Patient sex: F
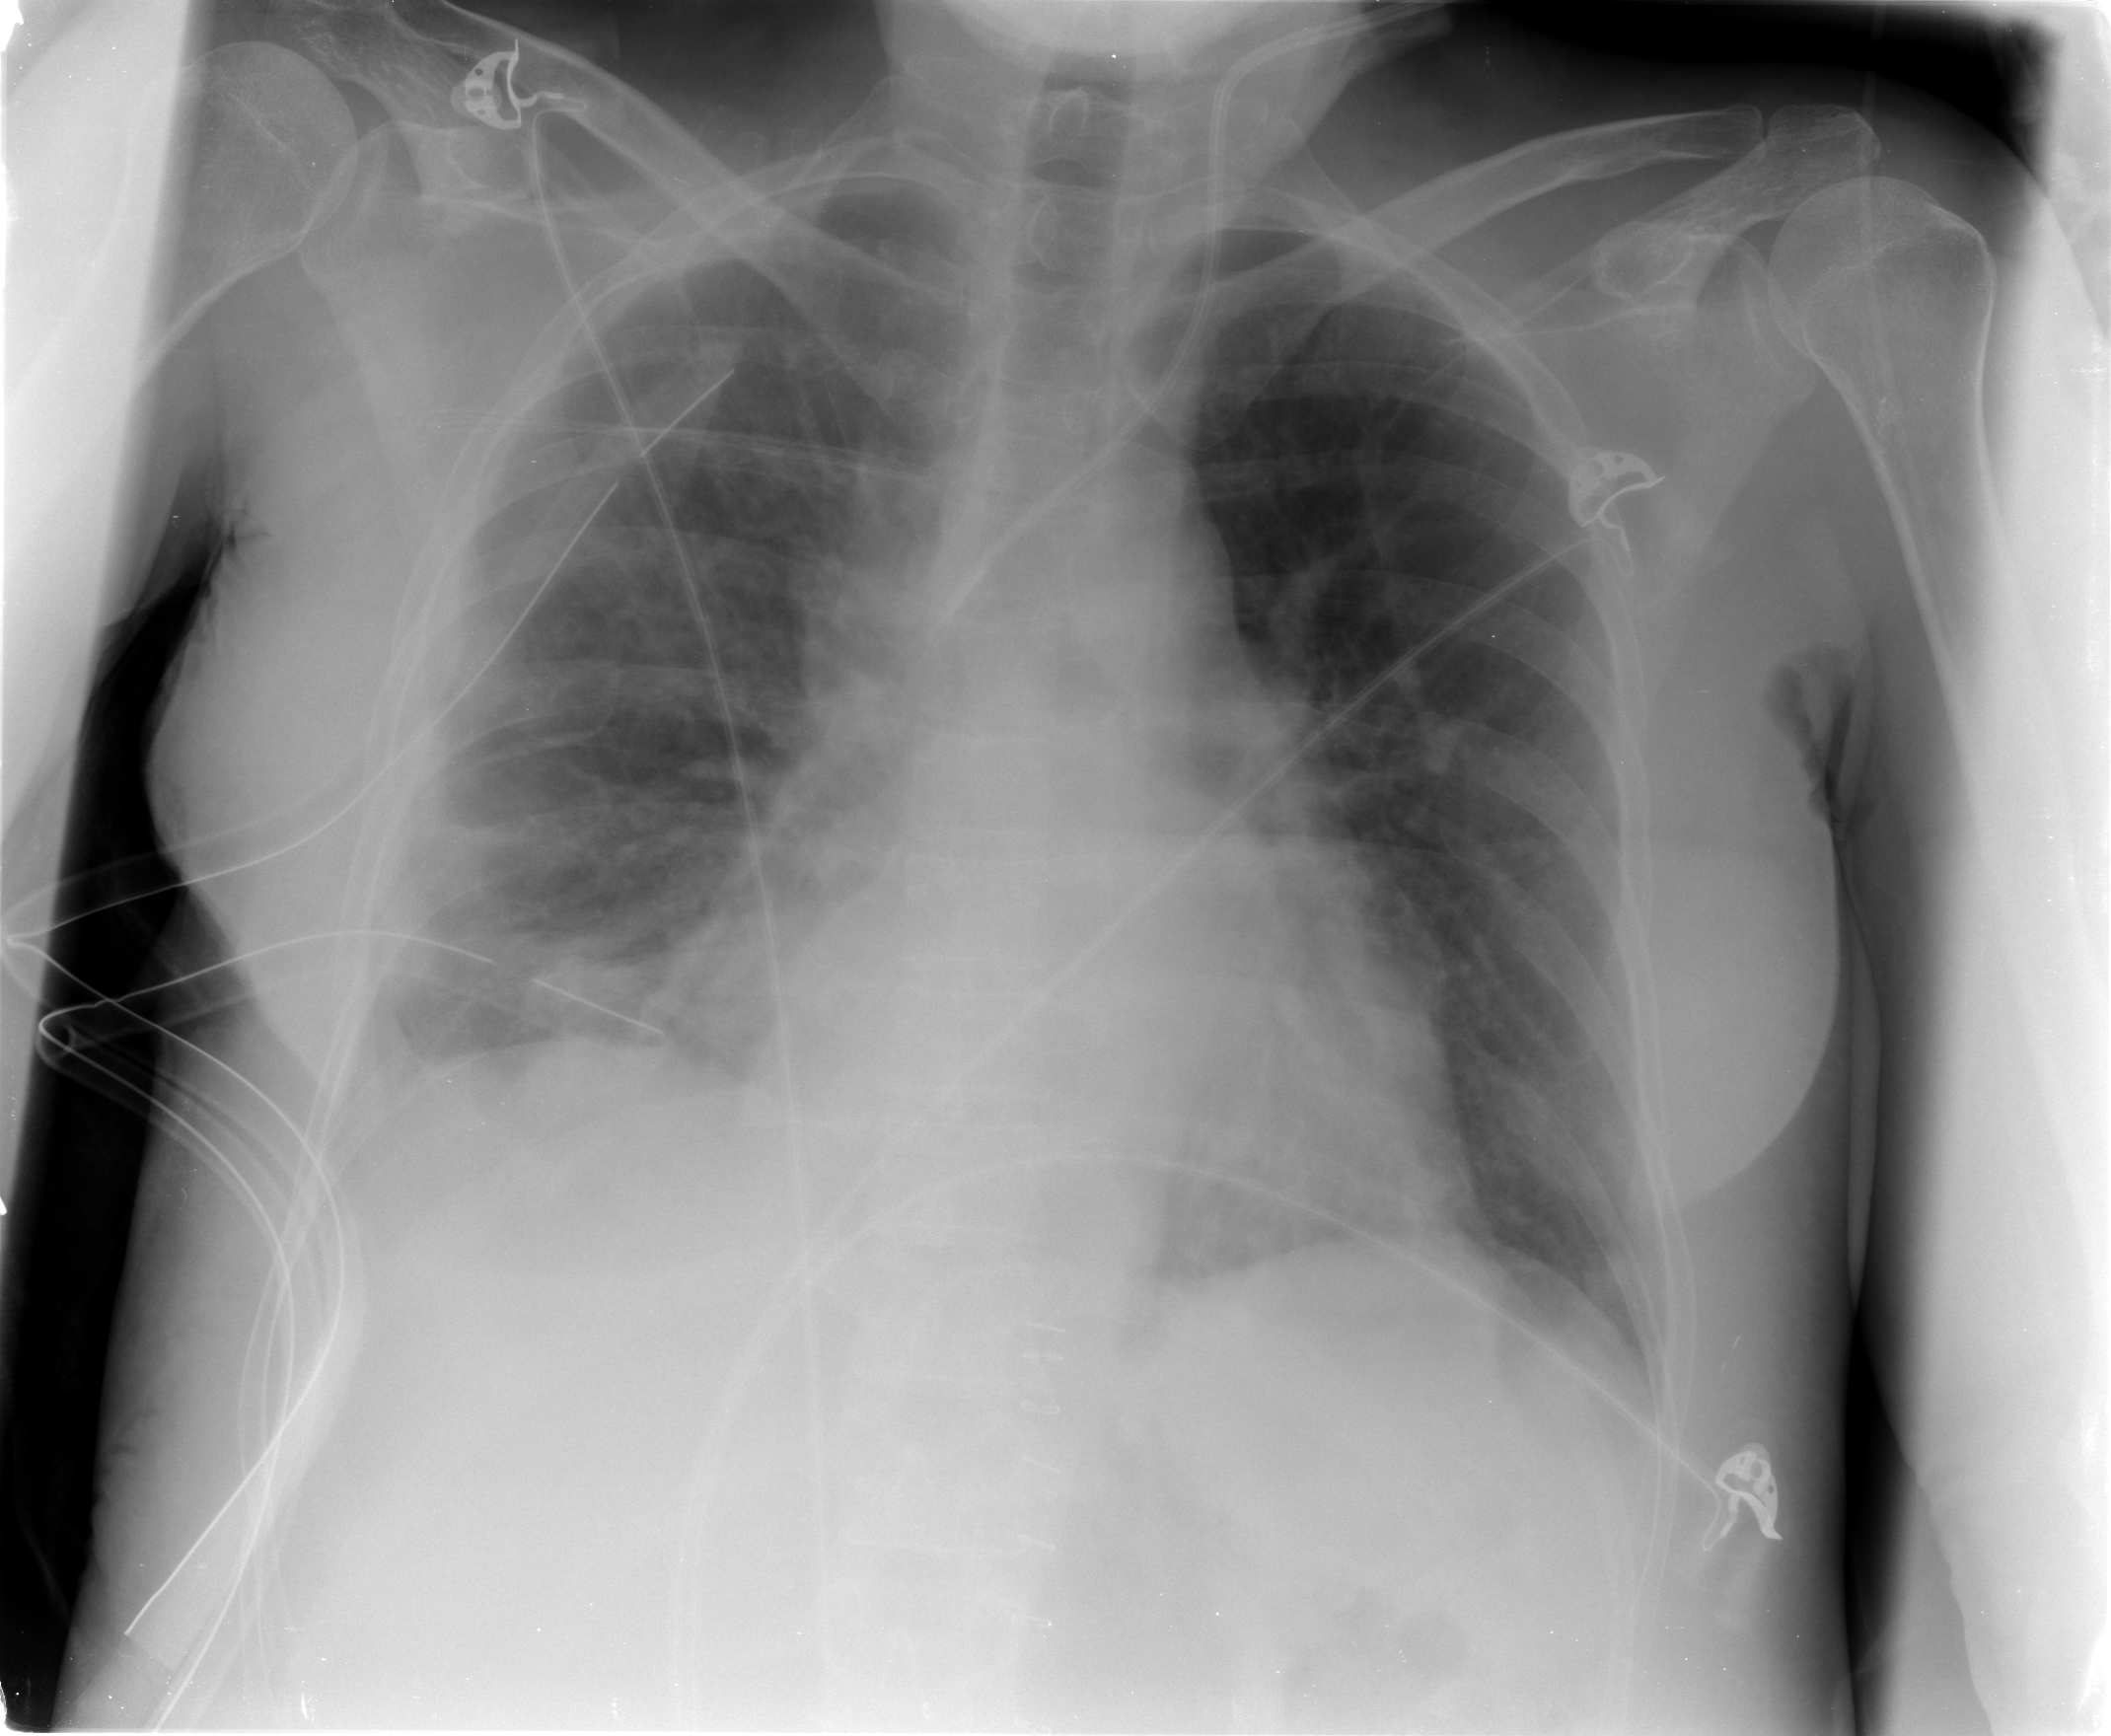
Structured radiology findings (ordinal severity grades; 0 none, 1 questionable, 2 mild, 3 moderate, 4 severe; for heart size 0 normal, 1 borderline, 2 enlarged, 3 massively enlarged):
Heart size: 0
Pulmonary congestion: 2
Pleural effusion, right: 1
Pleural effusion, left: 0
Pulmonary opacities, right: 1
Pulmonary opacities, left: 1
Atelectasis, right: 2
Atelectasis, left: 0